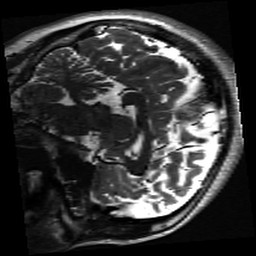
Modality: inplaneT2
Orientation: sagittal